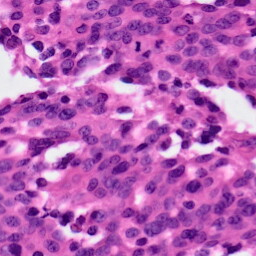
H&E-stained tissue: Ovarian